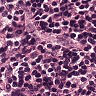
Metastatic tissue present: yes